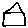
Label: house